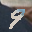
Label: 9